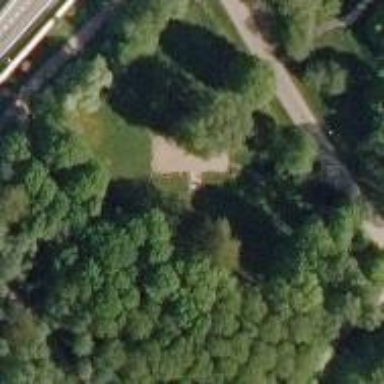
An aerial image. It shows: Memorial site with historic significance.